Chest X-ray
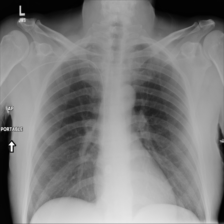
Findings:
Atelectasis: negative
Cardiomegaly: negative
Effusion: negative
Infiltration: negative
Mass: negative
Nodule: negative
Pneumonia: negative
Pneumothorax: negative
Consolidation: negative
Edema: negative
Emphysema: negative
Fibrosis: negative
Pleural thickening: negative
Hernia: negative